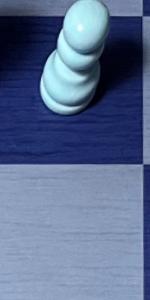
Label: Empty